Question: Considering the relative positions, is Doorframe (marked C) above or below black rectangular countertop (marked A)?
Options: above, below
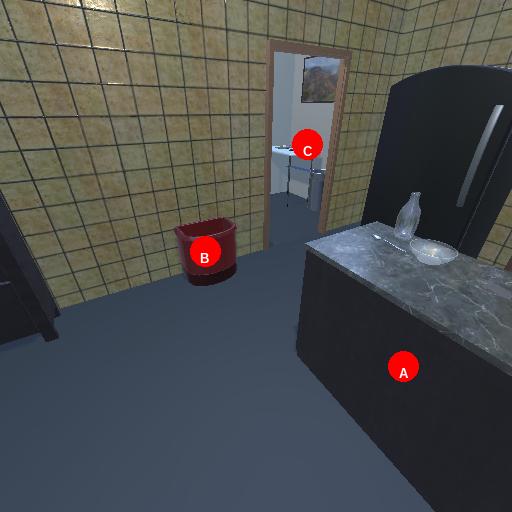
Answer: above